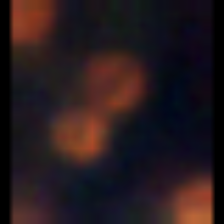
Taxon: Diatom_aggregate
Group: Diatoms